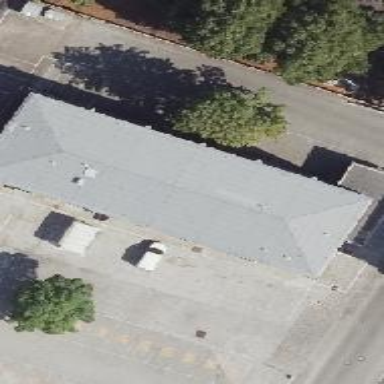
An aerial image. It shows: Commercial building.